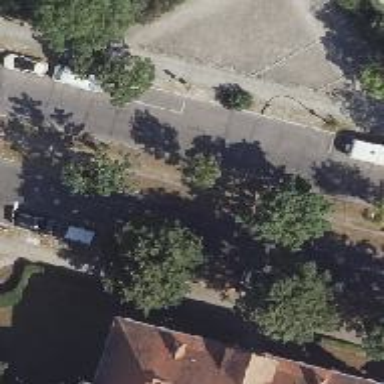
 there is parallel on-street parking lane."